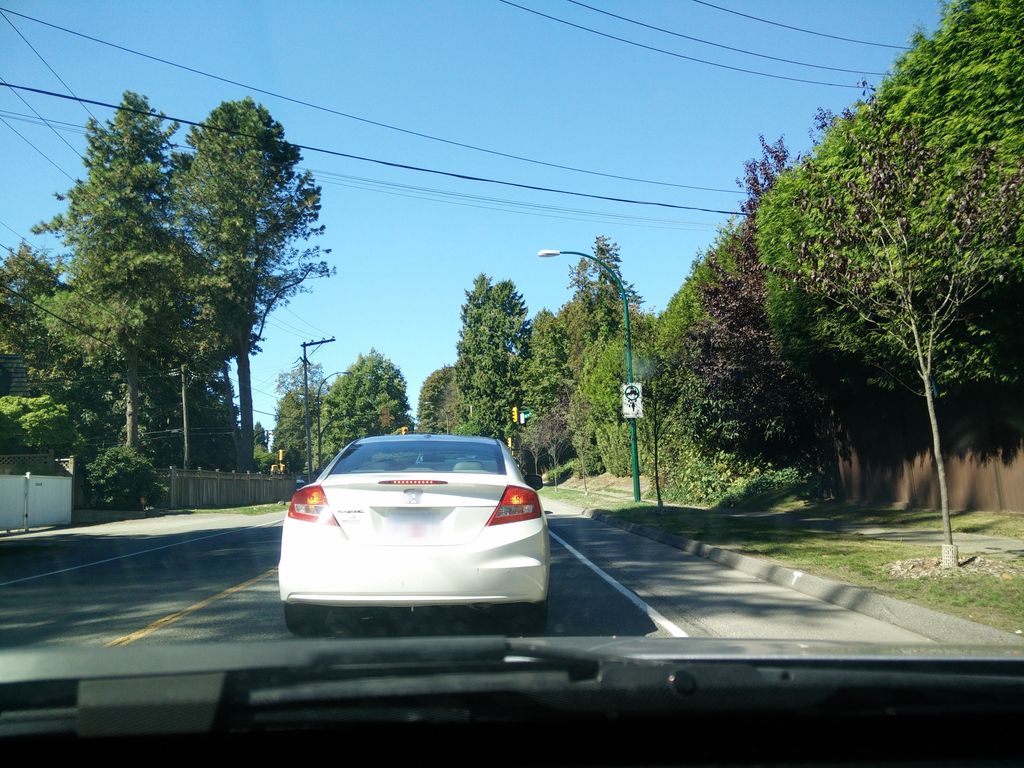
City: vancouver